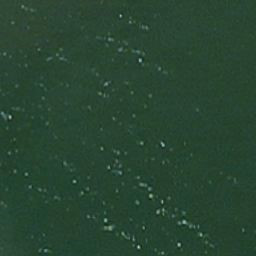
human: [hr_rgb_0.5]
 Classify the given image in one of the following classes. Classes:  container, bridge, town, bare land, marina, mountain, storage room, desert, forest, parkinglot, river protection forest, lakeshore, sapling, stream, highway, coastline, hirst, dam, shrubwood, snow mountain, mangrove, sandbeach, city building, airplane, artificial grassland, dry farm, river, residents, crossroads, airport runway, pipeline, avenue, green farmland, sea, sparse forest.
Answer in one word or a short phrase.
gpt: sea